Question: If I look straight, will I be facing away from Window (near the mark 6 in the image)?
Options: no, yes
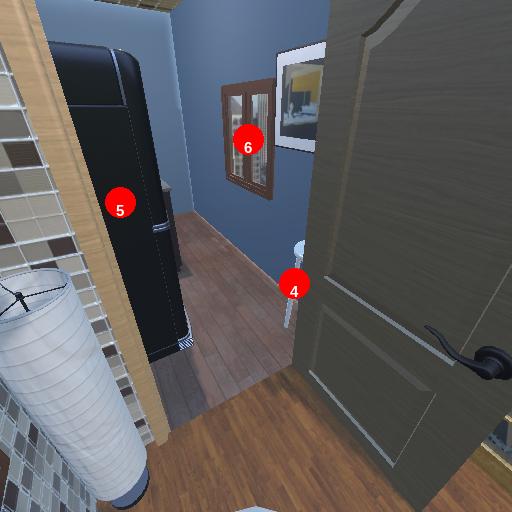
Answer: no